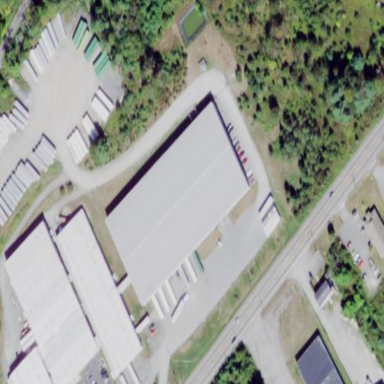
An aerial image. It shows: Warehouse.